RGB frame:
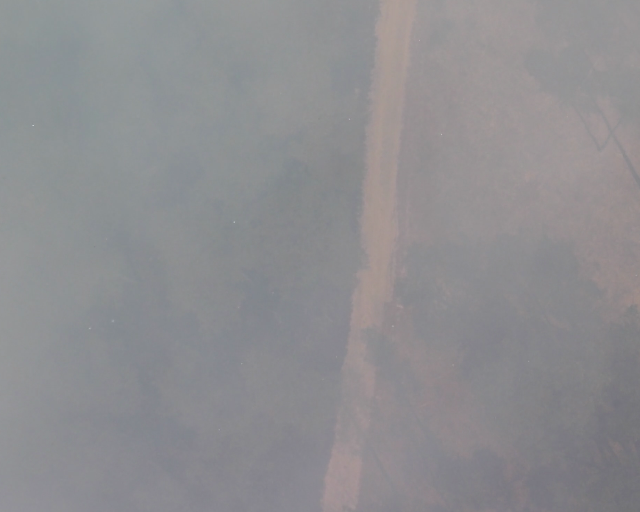
Thermal frame:
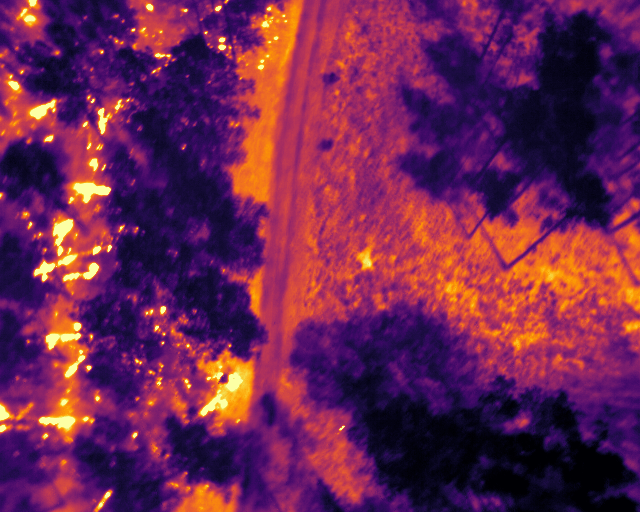
Captured: 2026-02-27 02:41:18
Pixels at or above 80 °C: 1001 (fraction of frame: 0.003055)